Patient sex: M
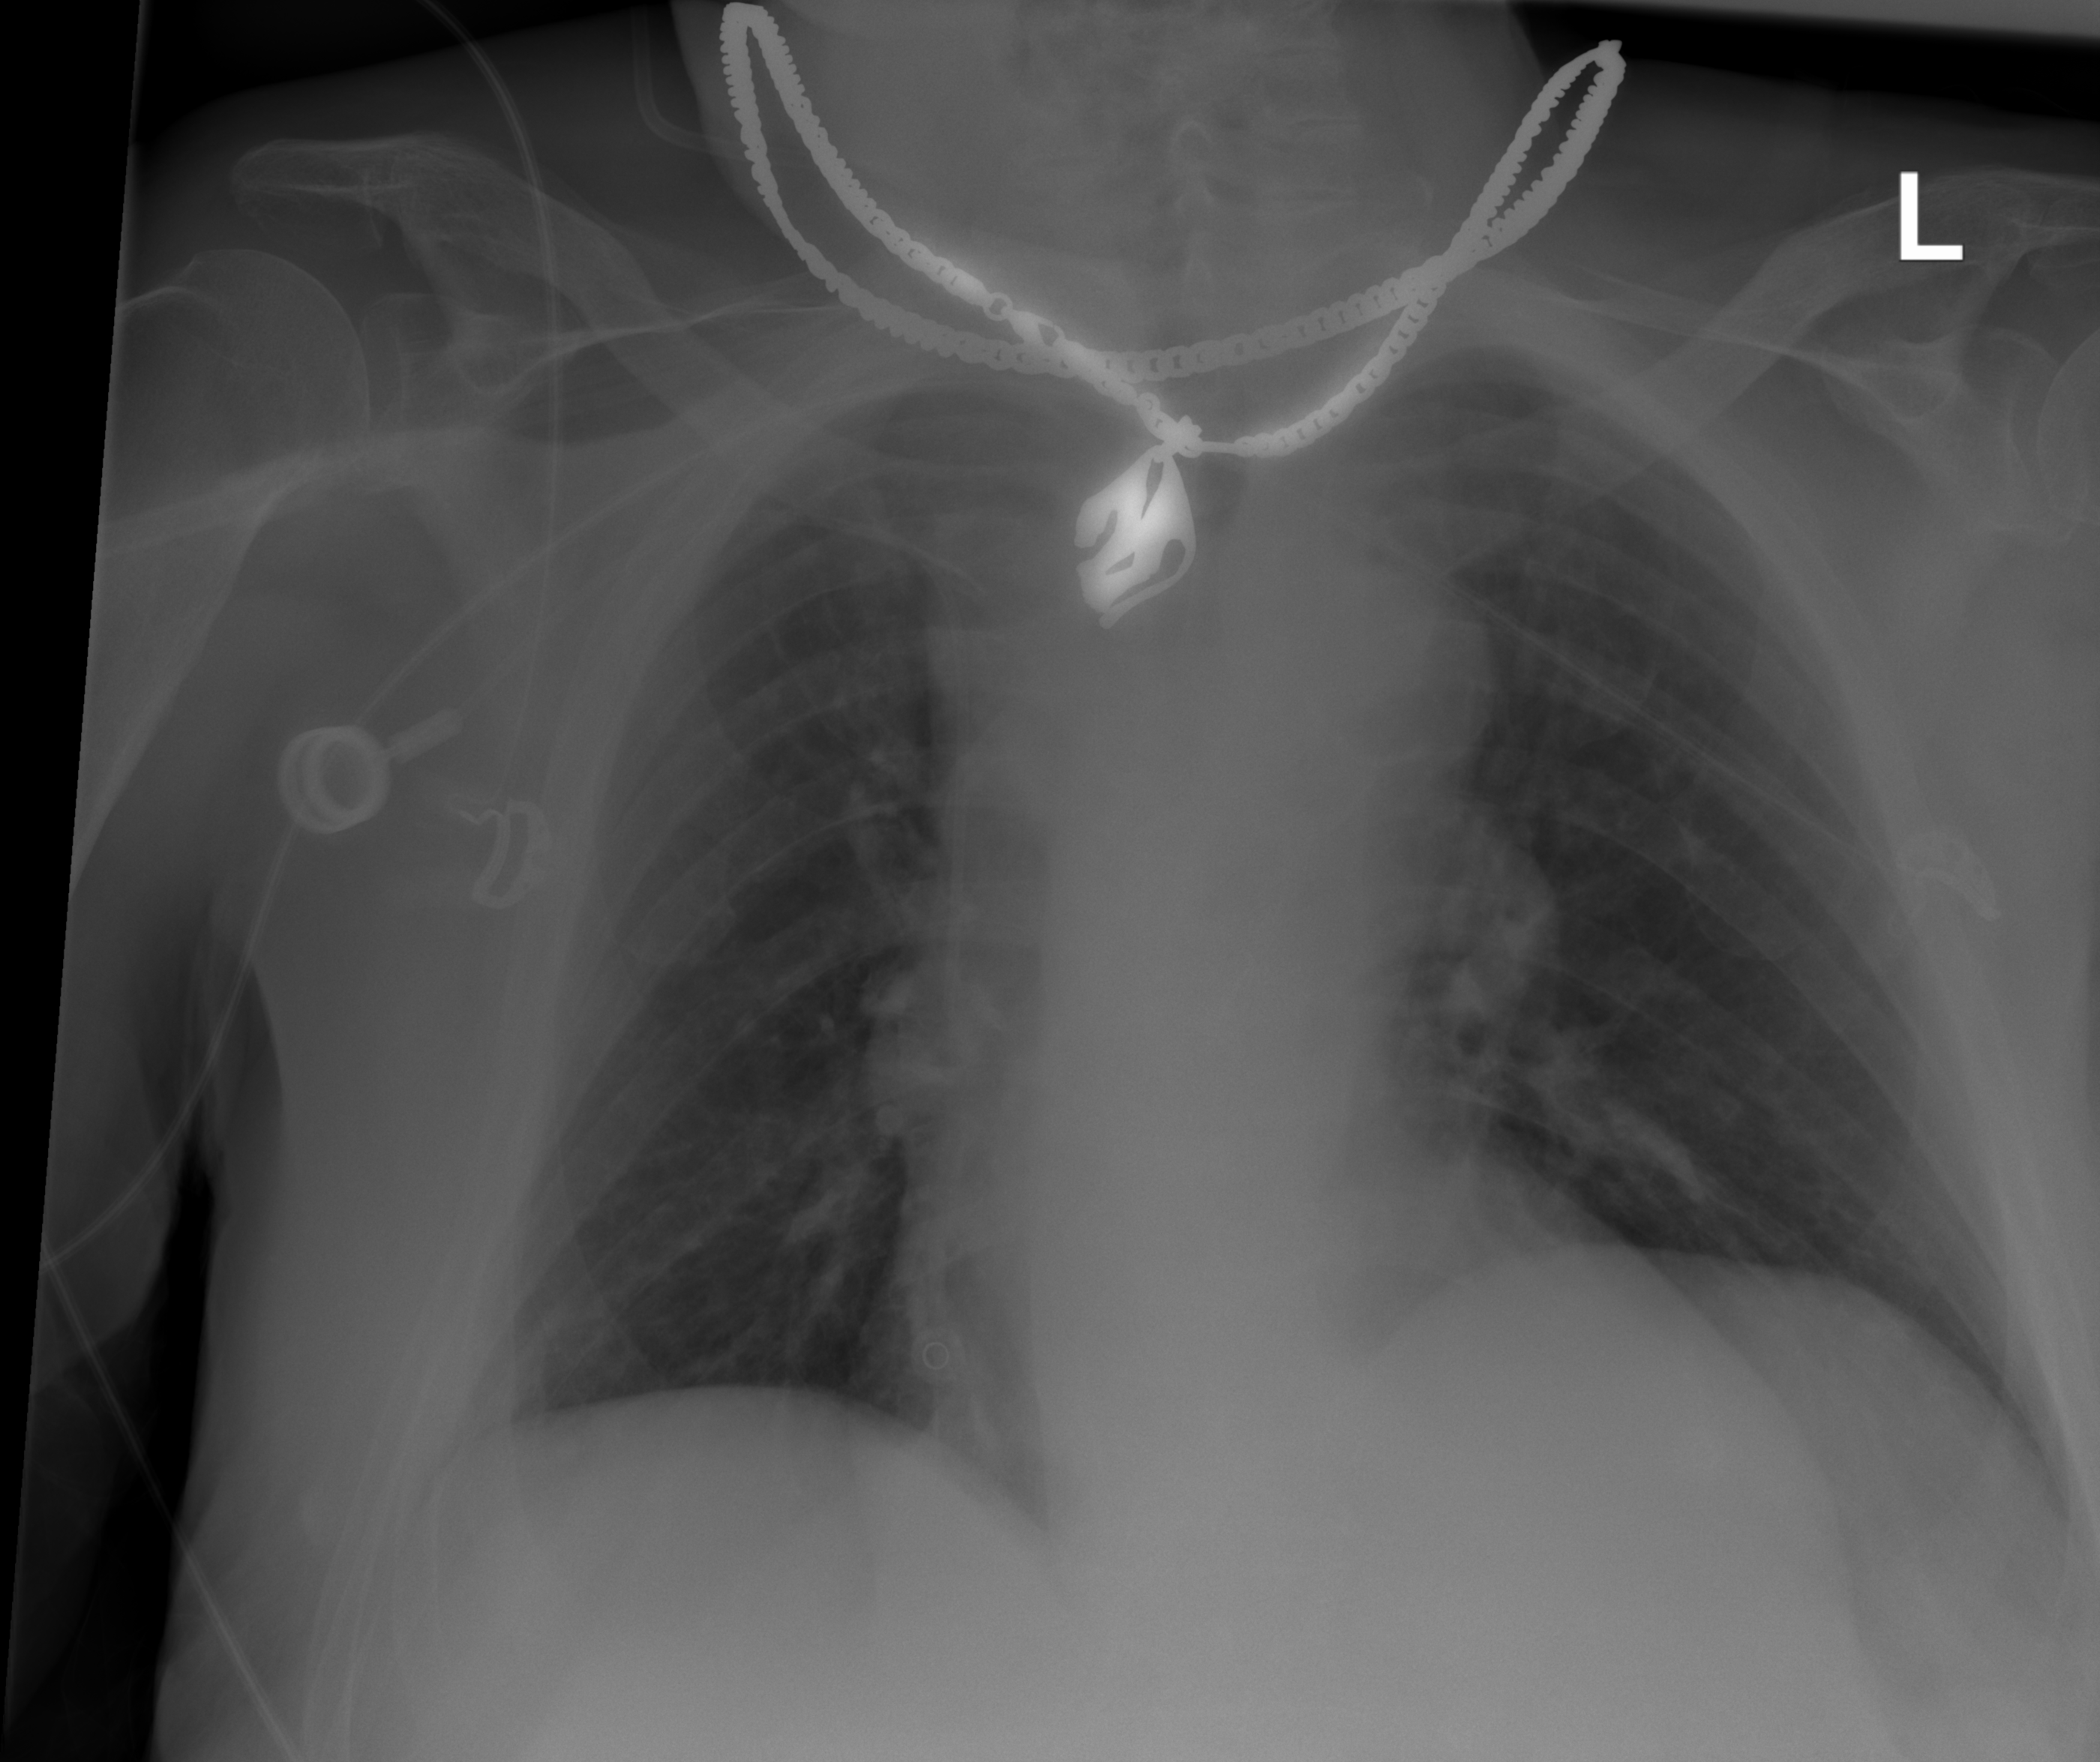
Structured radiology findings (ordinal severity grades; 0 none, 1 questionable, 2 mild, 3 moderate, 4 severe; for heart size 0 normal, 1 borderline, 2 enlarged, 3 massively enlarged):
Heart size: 0
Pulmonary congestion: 2
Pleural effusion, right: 0
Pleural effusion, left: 0
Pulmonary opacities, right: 0
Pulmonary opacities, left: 0
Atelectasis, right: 0
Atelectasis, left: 0